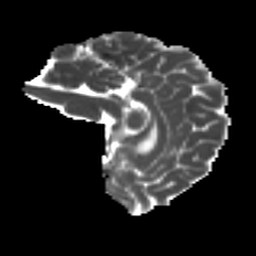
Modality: MD
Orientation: sagittal
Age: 23
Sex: female
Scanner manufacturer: ge
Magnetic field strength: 3 T
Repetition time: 7.8 s
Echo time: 0.0606 s